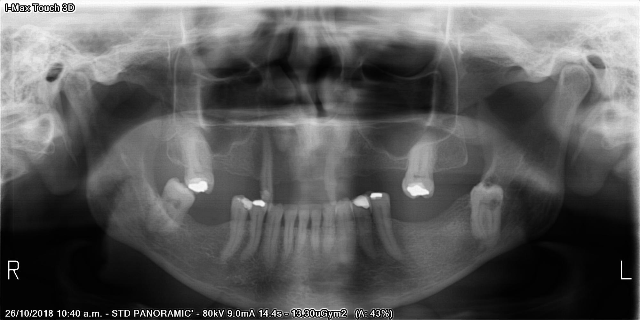
adult